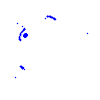
Particle: kaon